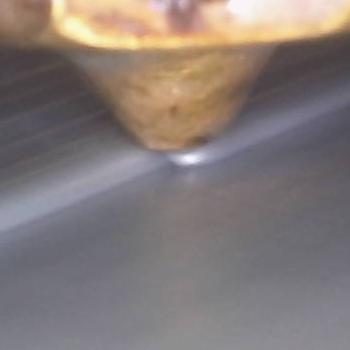
Flow rate: 238%